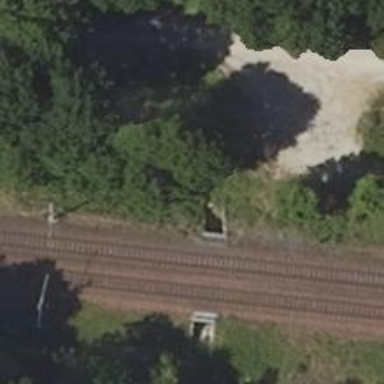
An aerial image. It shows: Concrete path passing through tunnel.